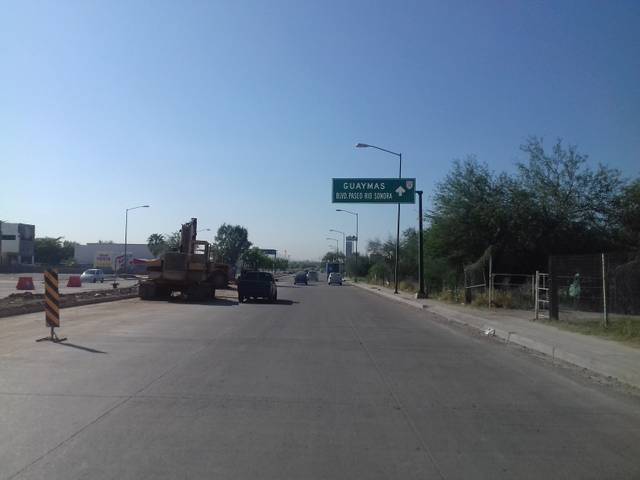
Region: Mexico
Coordinates: 29.094, -111.022